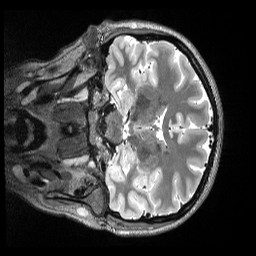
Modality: T2w
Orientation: coronal
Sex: female
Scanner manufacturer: siemens
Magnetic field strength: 3 T
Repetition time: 3.2 s
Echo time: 0.563 s